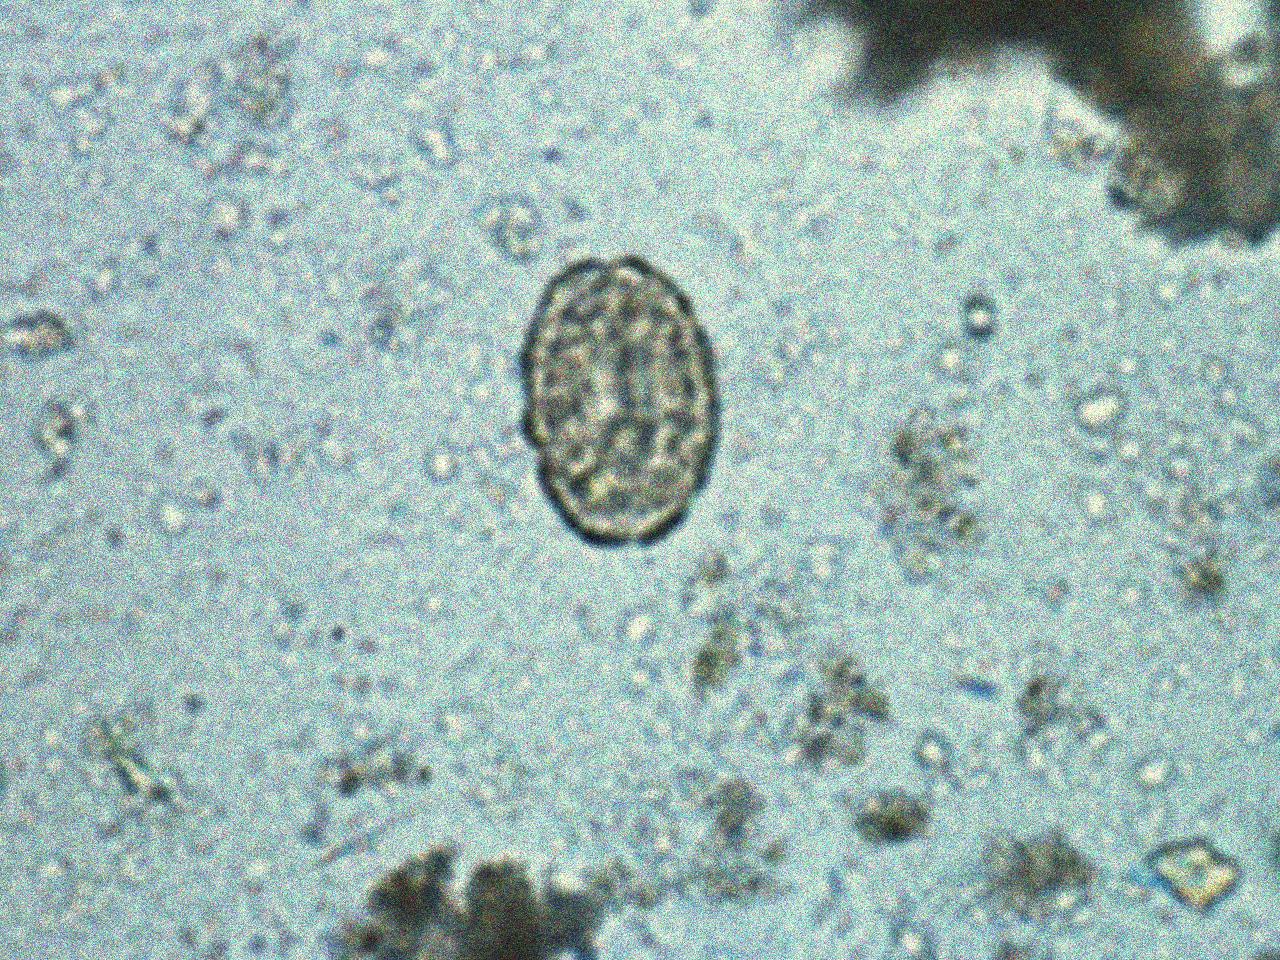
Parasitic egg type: Ascaris lumbricoides